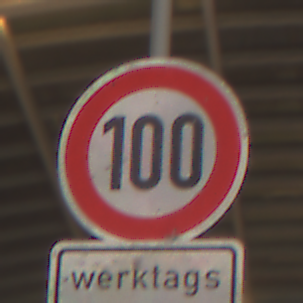
Verkehrszeichen: Geschwindigkeit100
Zusatzzeichen unten: ZeitangabenMitBeschraenkungAufWochentage7
Umgebung: Indoor, Urban
Tageszeit: NotSpecified
Wetter: NotSpecified
Licht: Artificial
Jahreszeit: NotSpecified
Kontrast: MediumContrast